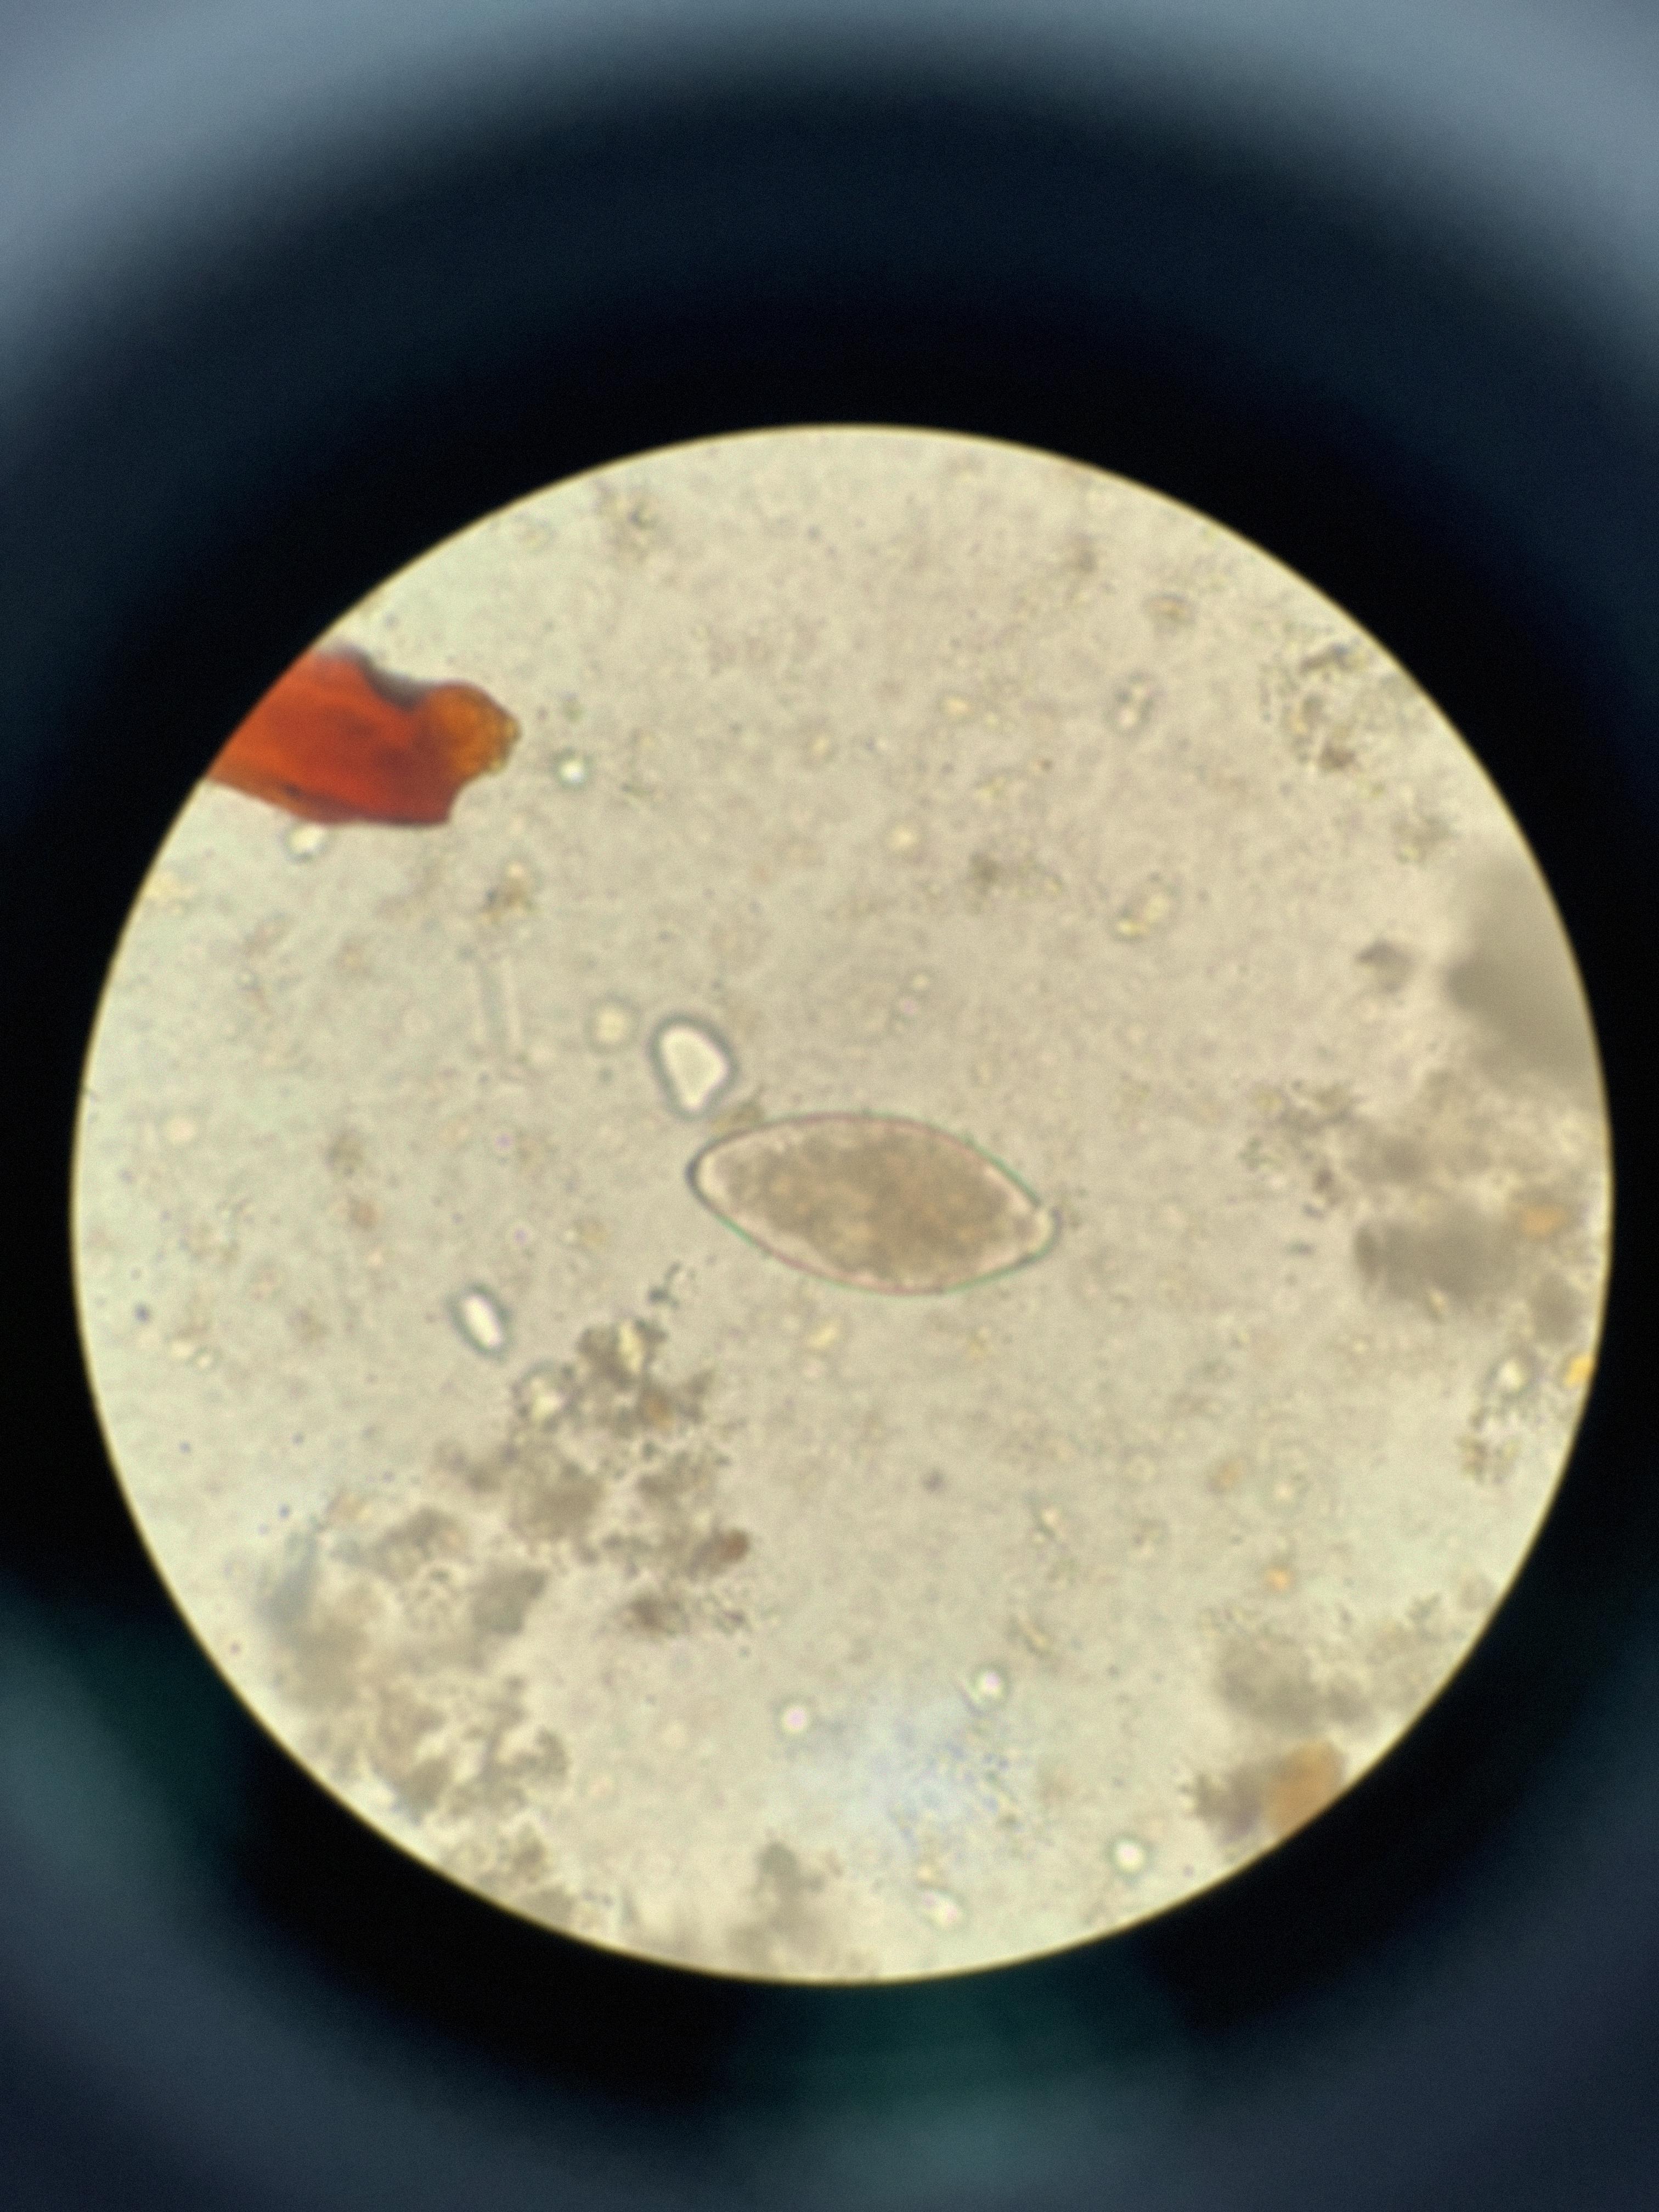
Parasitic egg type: Fasciolopsis buski